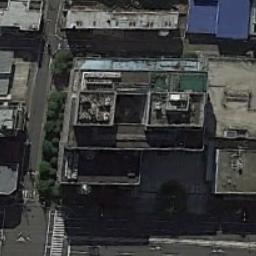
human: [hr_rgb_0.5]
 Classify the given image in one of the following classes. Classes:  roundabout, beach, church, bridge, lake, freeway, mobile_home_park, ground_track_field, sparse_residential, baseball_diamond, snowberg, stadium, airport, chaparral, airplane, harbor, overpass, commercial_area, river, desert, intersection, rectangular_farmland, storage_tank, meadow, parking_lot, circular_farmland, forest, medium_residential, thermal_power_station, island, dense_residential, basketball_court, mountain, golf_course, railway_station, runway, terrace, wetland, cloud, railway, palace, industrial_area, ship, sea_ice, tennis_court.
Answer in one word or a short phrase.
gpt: commercial_area